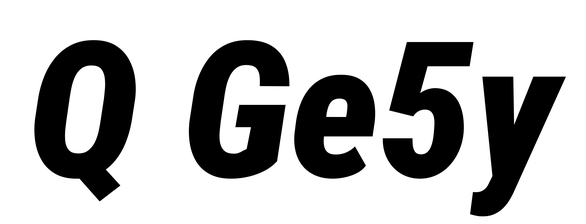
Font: Roboto-Italic_Condensed_Black_Italic